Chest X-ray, PA view. Patient: 41 years old, sex M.
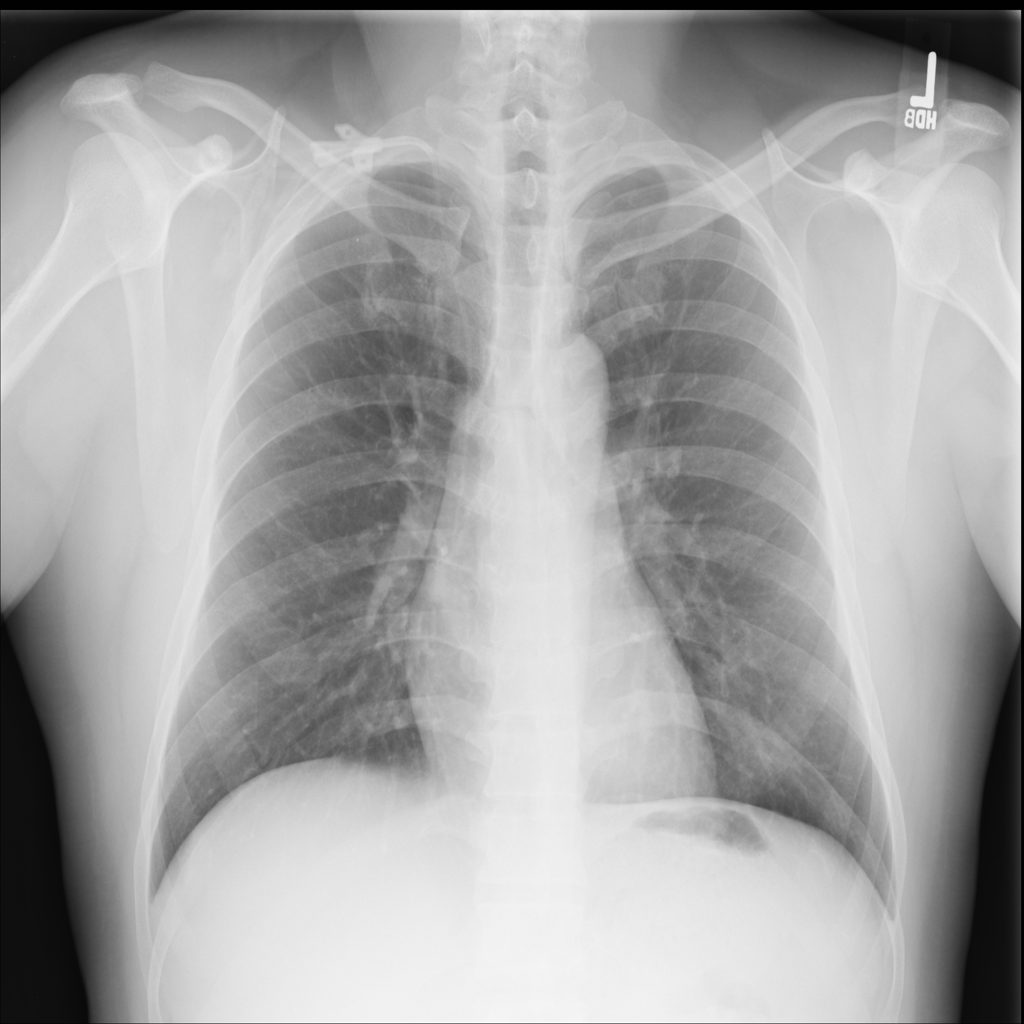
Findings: No Finding